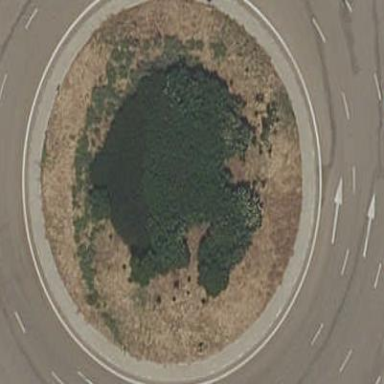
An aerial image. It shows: Residential road with roundabout.